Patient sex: M
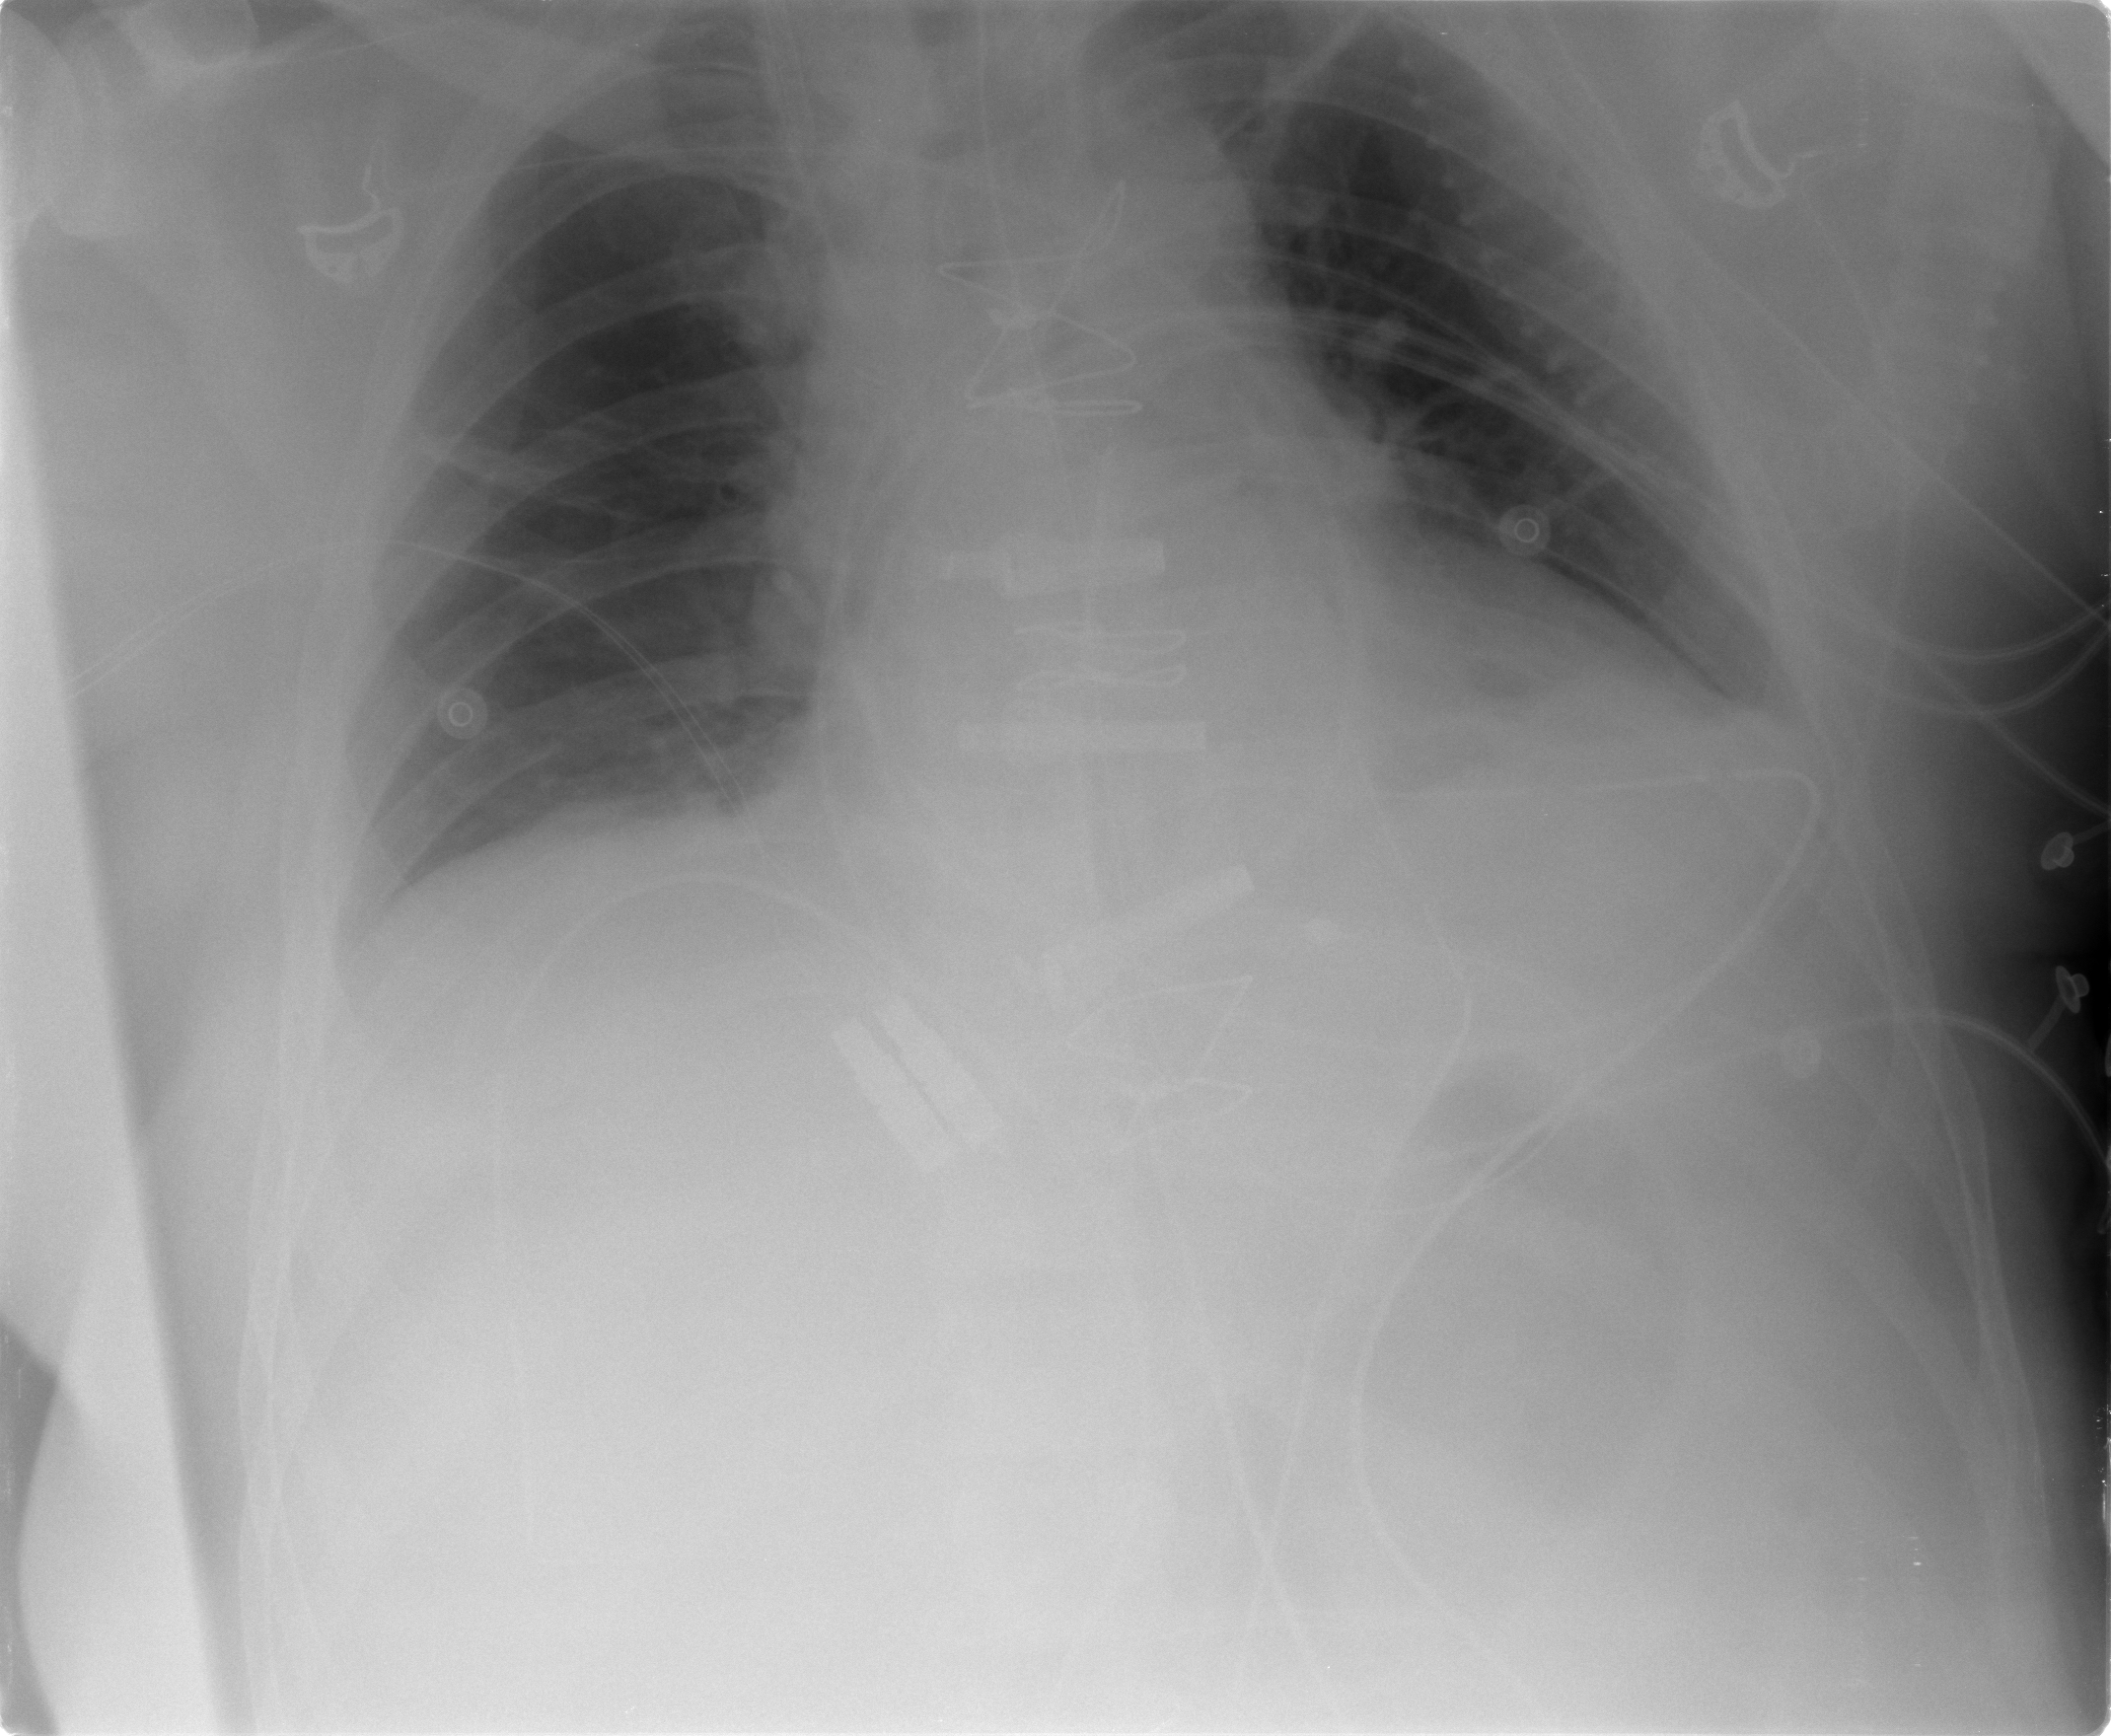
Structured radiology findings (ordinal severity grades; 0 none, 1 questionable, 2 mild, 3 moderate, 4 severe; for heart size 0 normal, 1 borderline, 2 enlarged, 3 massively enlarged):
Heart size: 0
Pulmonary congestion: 0
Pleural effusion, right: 2
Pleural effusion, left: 2
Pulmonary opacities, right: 0
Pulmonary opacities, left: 0
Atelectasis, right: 2
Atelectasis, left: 0